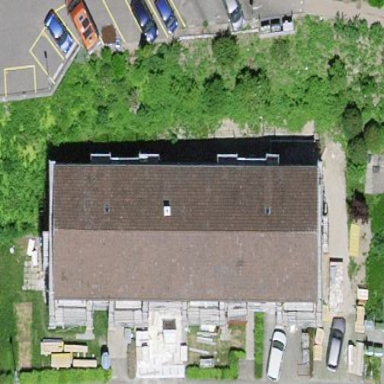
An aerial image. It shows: Residential building.